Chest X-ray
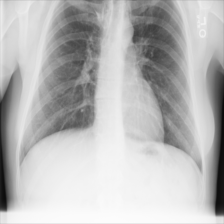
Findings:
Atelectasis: negative
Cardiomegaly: negative
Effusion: negative
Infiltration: negative
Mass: negative
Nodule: negative
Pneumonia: negative
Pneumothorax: negative
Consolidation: negative
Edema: negative
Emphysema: negative
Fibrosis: negative
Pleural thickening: negative
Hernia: negative